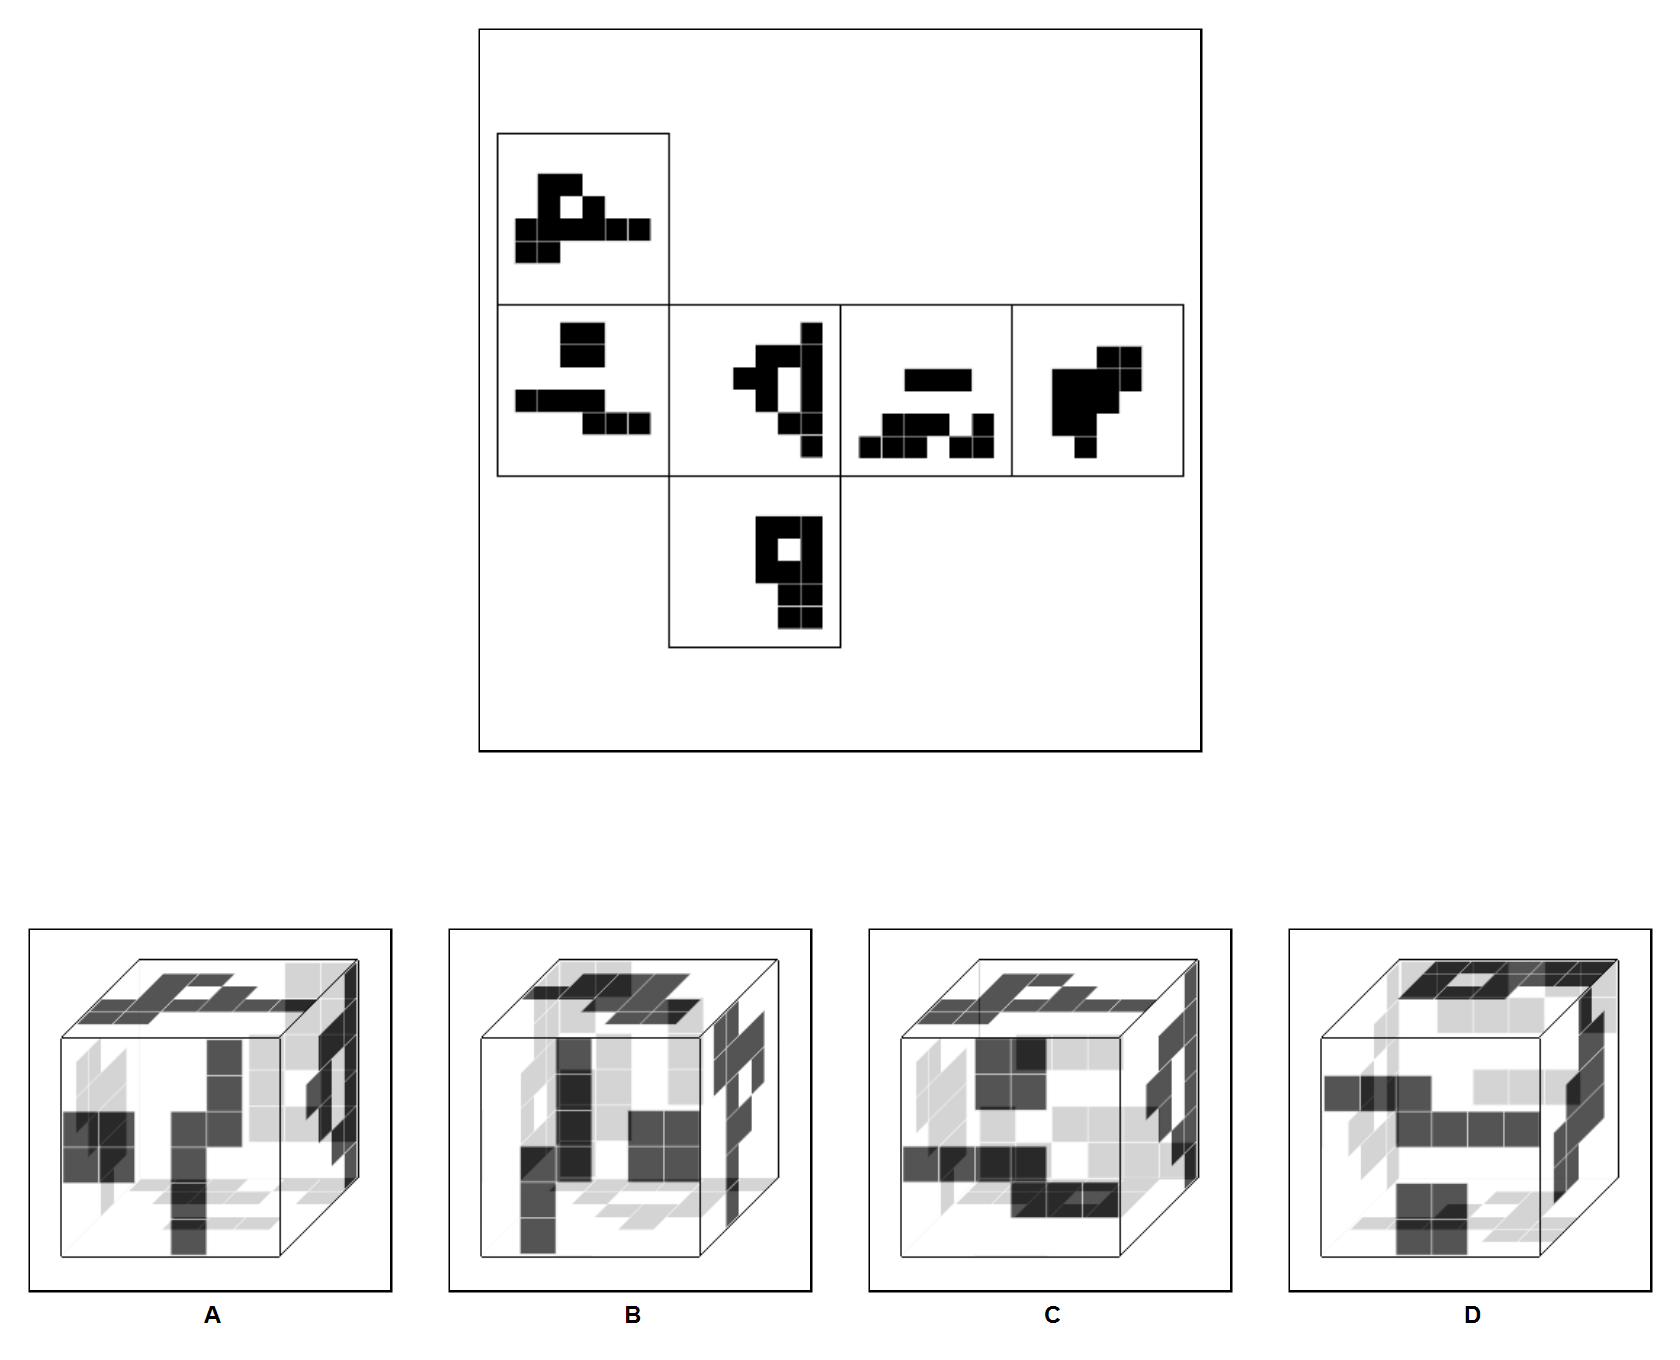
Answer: A